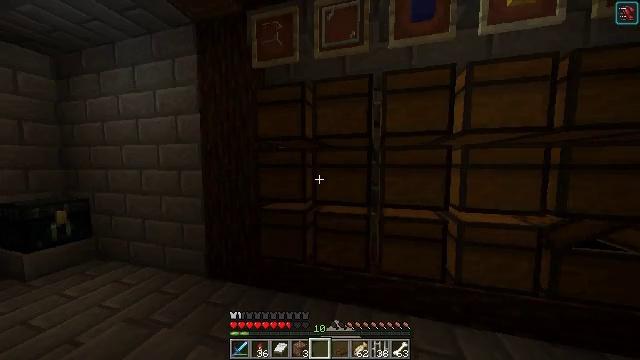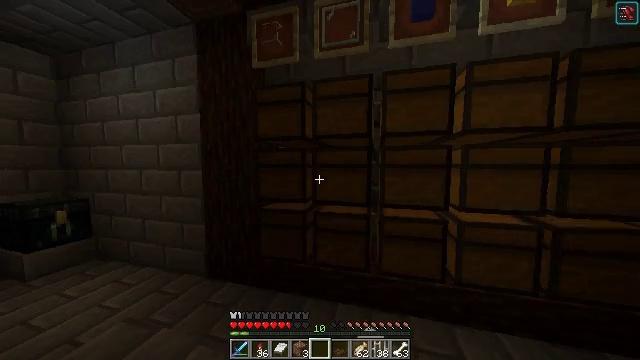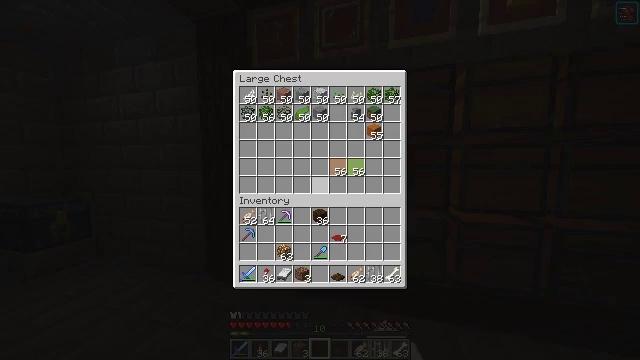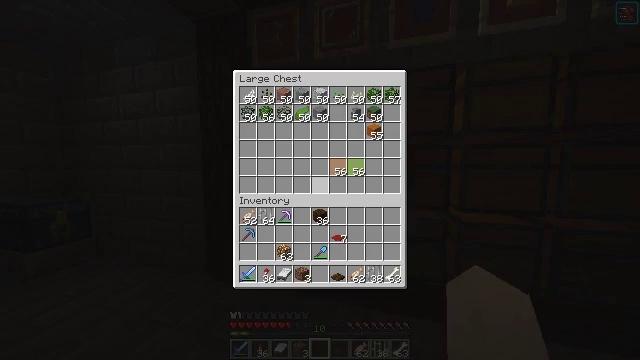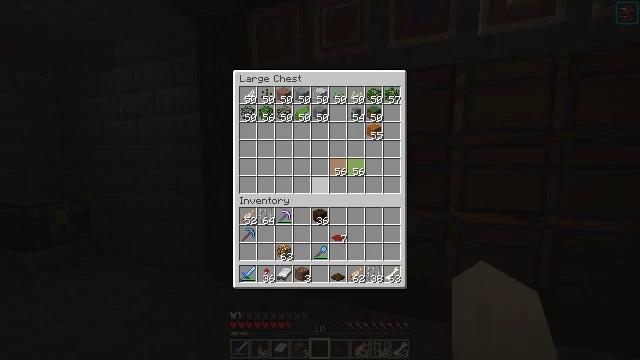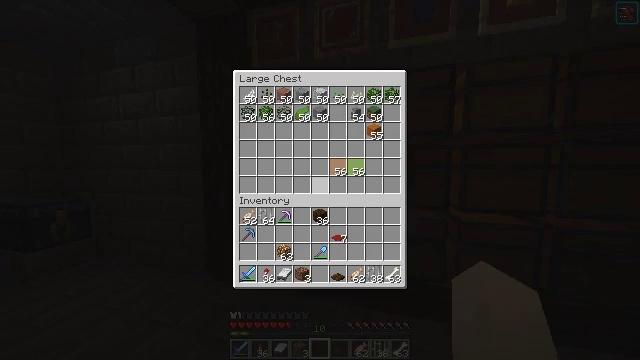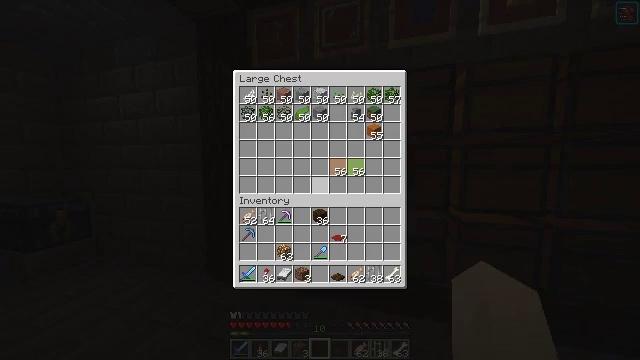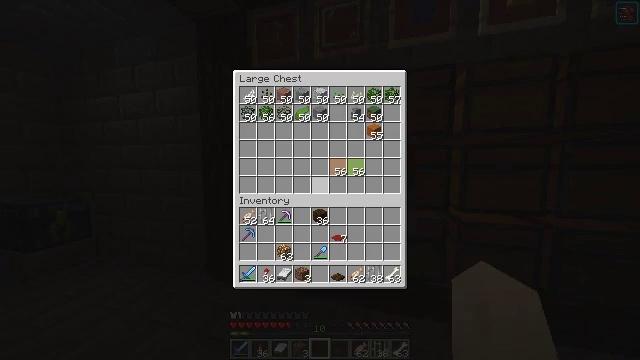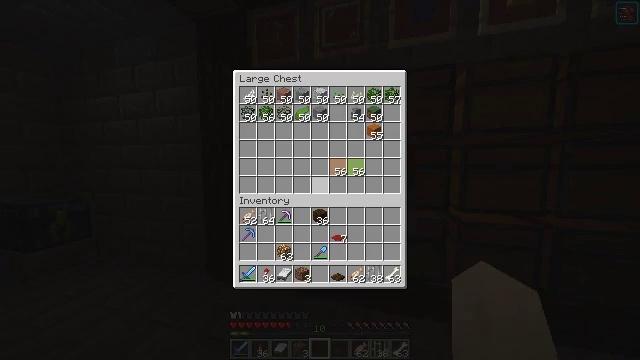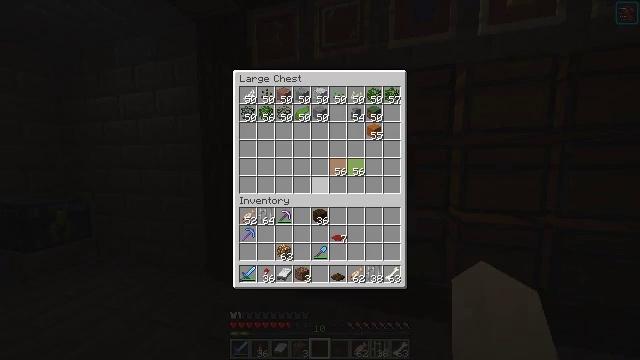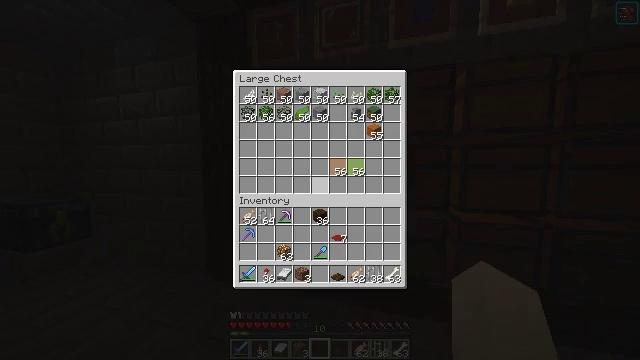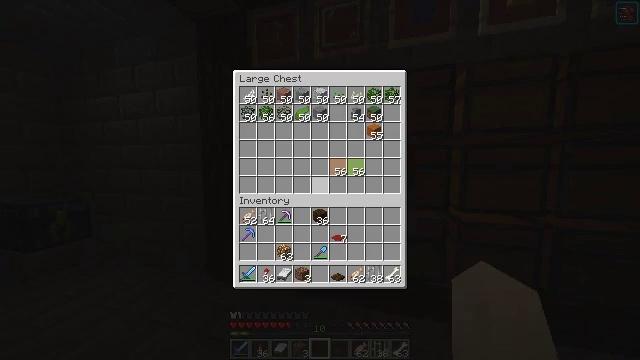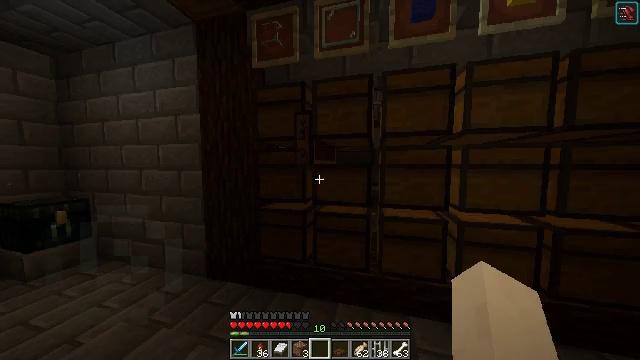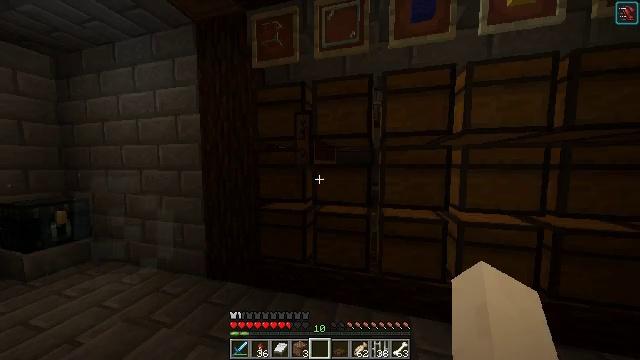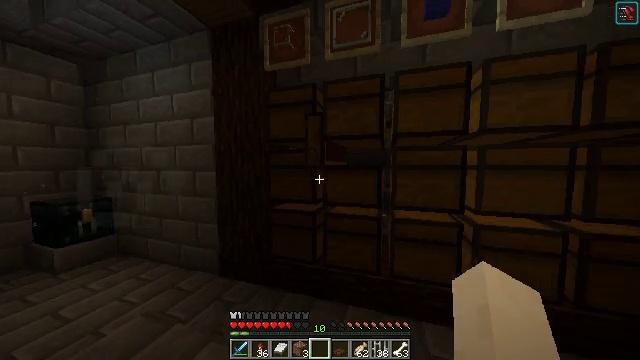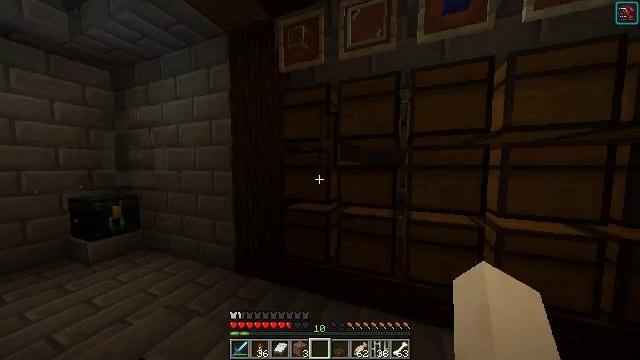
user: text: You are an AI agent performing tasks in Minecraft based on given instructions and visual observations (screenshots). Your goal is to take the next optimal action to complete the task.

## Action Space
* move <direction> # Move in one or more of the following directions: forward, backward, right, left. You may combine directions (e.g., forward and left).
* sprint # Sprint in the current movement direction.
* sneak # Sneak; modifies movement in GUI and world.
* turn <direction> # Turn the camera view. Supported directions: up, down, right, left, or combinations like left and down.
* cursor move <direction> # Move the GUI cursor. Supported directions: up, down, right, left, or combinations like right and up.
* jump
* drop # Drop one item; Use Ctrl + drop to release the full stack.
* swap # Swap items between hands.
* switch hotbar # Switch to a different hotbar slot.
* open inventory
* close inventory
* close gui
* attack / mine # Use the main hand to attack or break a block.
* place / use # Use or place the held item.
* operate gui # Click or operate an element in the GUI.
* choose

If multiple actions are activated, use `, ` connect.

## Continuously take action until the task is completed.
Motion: motion action
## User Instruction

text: Drop kelp from the inventory.
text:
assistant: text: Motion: no_op
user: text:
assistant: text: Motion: open gui
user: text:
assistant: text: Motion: no_op
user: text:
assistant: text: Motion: no_op
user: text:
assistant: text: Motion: no_op
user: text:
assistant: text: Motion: no_op
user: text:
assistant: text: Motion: no_op
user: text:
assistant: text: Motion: no_op
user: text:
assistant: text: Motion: no_op
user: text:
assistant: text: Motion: no_op
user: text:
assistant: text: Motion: no_op
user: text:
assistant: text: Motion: no_op
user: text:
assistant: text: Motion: close gui
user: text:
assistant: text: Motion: turn left, open inventory
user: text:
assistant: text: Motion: turn left
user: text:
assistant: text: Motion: no_op
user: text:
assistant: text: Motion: use / place
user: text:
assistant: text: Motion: use / place
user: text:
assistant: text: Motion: no_op
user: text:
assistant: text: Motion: no_op
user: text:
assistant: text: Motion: no_op
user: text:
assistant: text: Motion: no_op
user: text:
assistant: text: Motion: no_op
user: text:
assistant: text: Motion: no_op
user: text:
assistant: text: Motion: no_op
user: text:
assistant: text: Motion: no_op
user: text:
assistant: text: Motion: cursor move up
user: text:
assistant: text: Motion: cursor move right
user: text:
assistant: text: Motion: cursor move down
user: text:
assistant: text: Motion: no_op